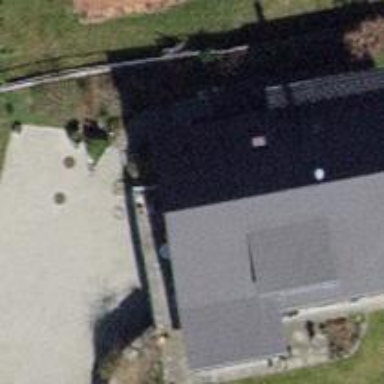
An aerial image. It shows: Building with tiled roof.